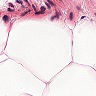
Metastatic tissue present: no